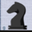
Piece: bN